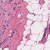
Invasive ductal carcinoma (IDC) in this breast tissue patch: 1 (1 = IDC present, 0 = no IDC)